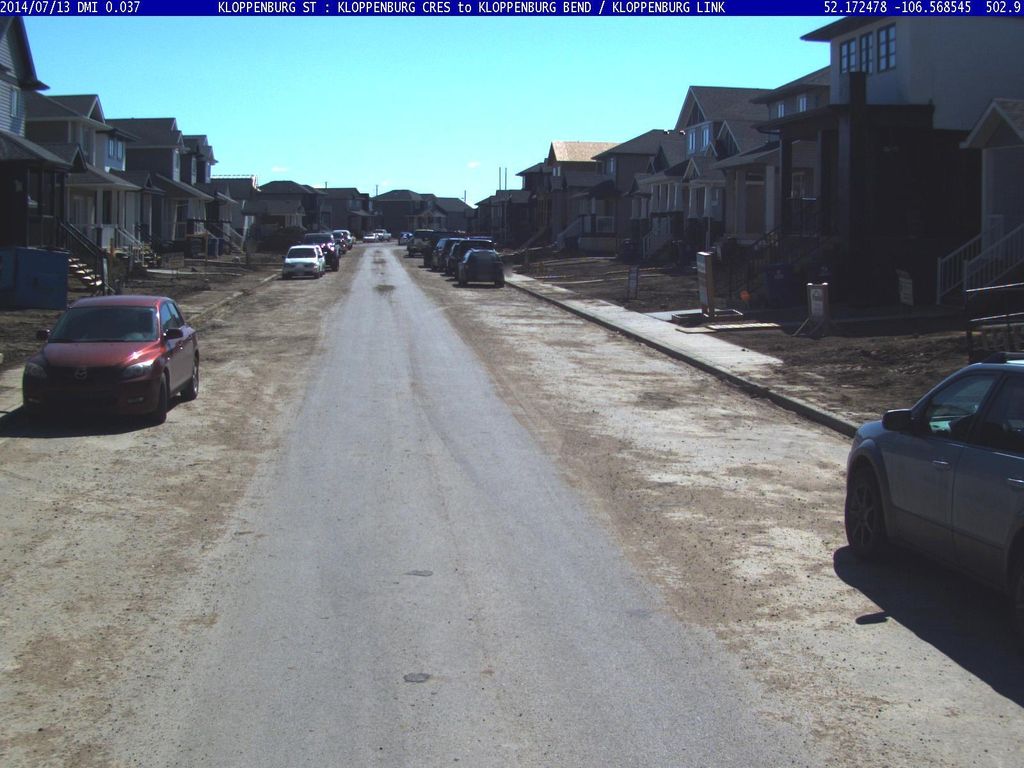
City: saskatoon